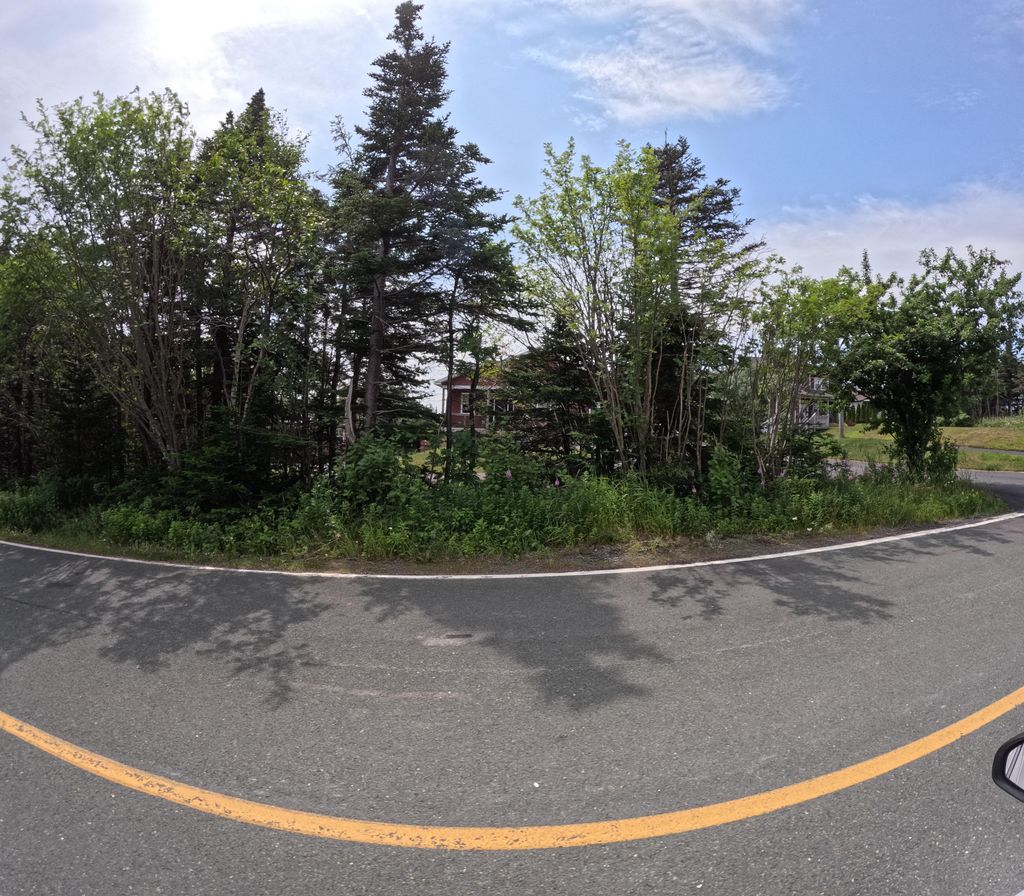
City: st_johns